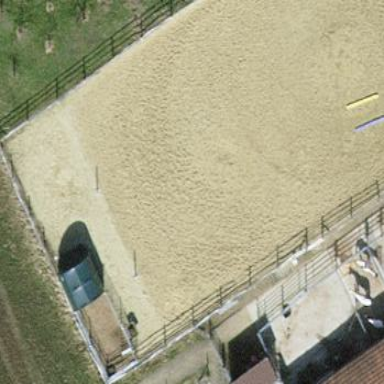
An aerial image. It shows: Equestrian pitch used for leisure and sports activities.